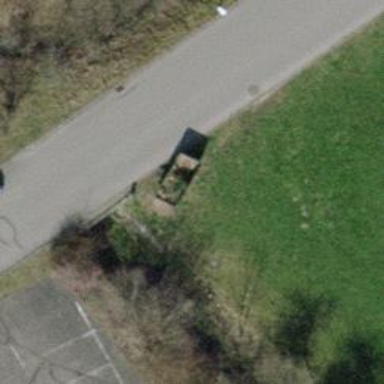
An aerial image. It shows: Recycling container for green waste at recycling facility.